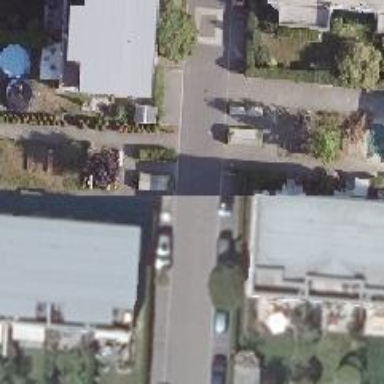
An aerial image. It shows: Asphalt road designated as living street.